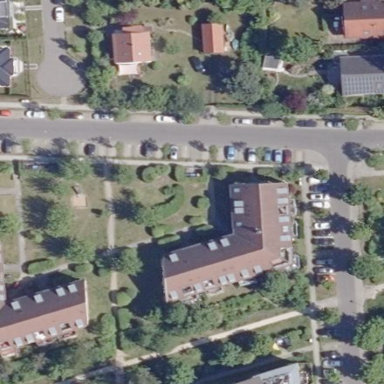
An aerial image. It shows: Gabled roofed apartment building with red roof and yellow exterior.